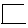
Label: square